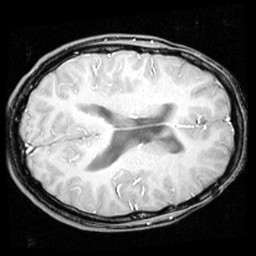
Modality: inplaneT1
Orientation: axial
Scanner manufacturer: ge
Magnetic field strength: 3 T
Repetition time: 0.2 s
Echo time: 0.0036 s